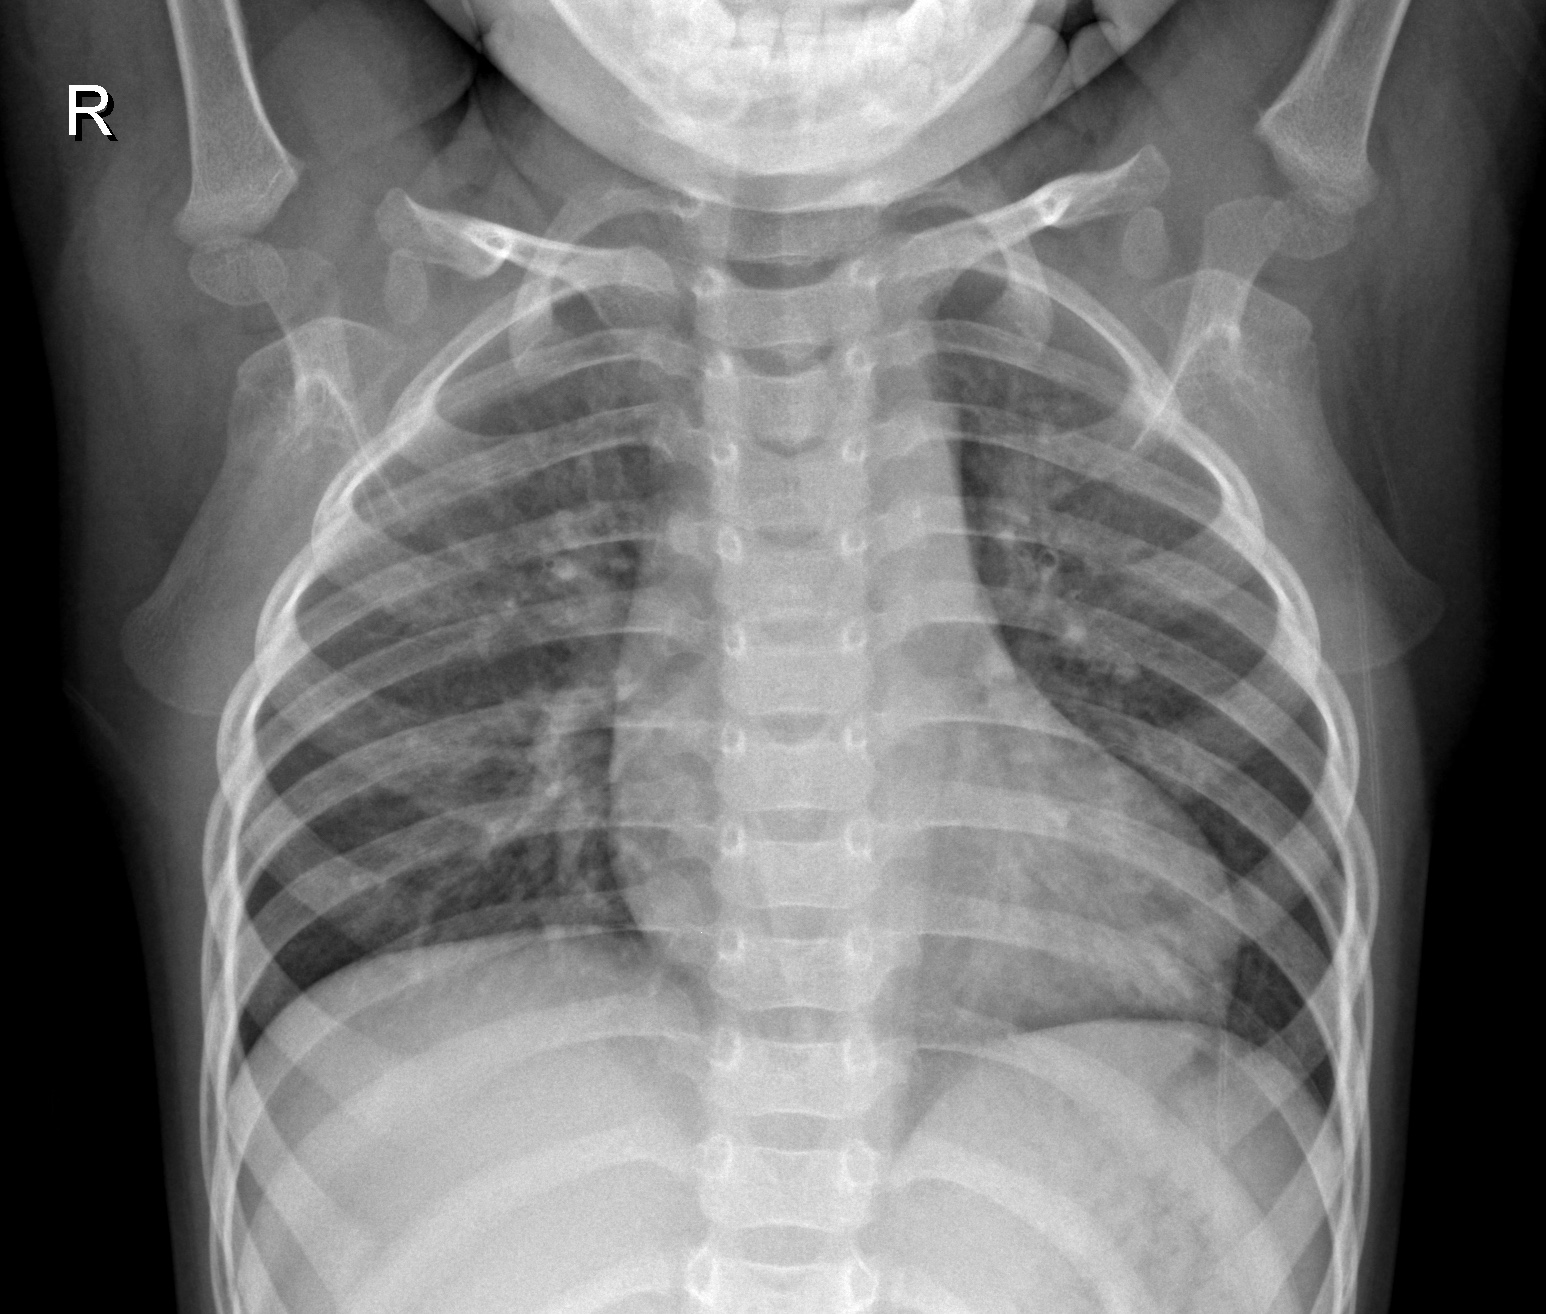
Diagnosis: NORMAL